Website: apple
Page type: customer-info-address
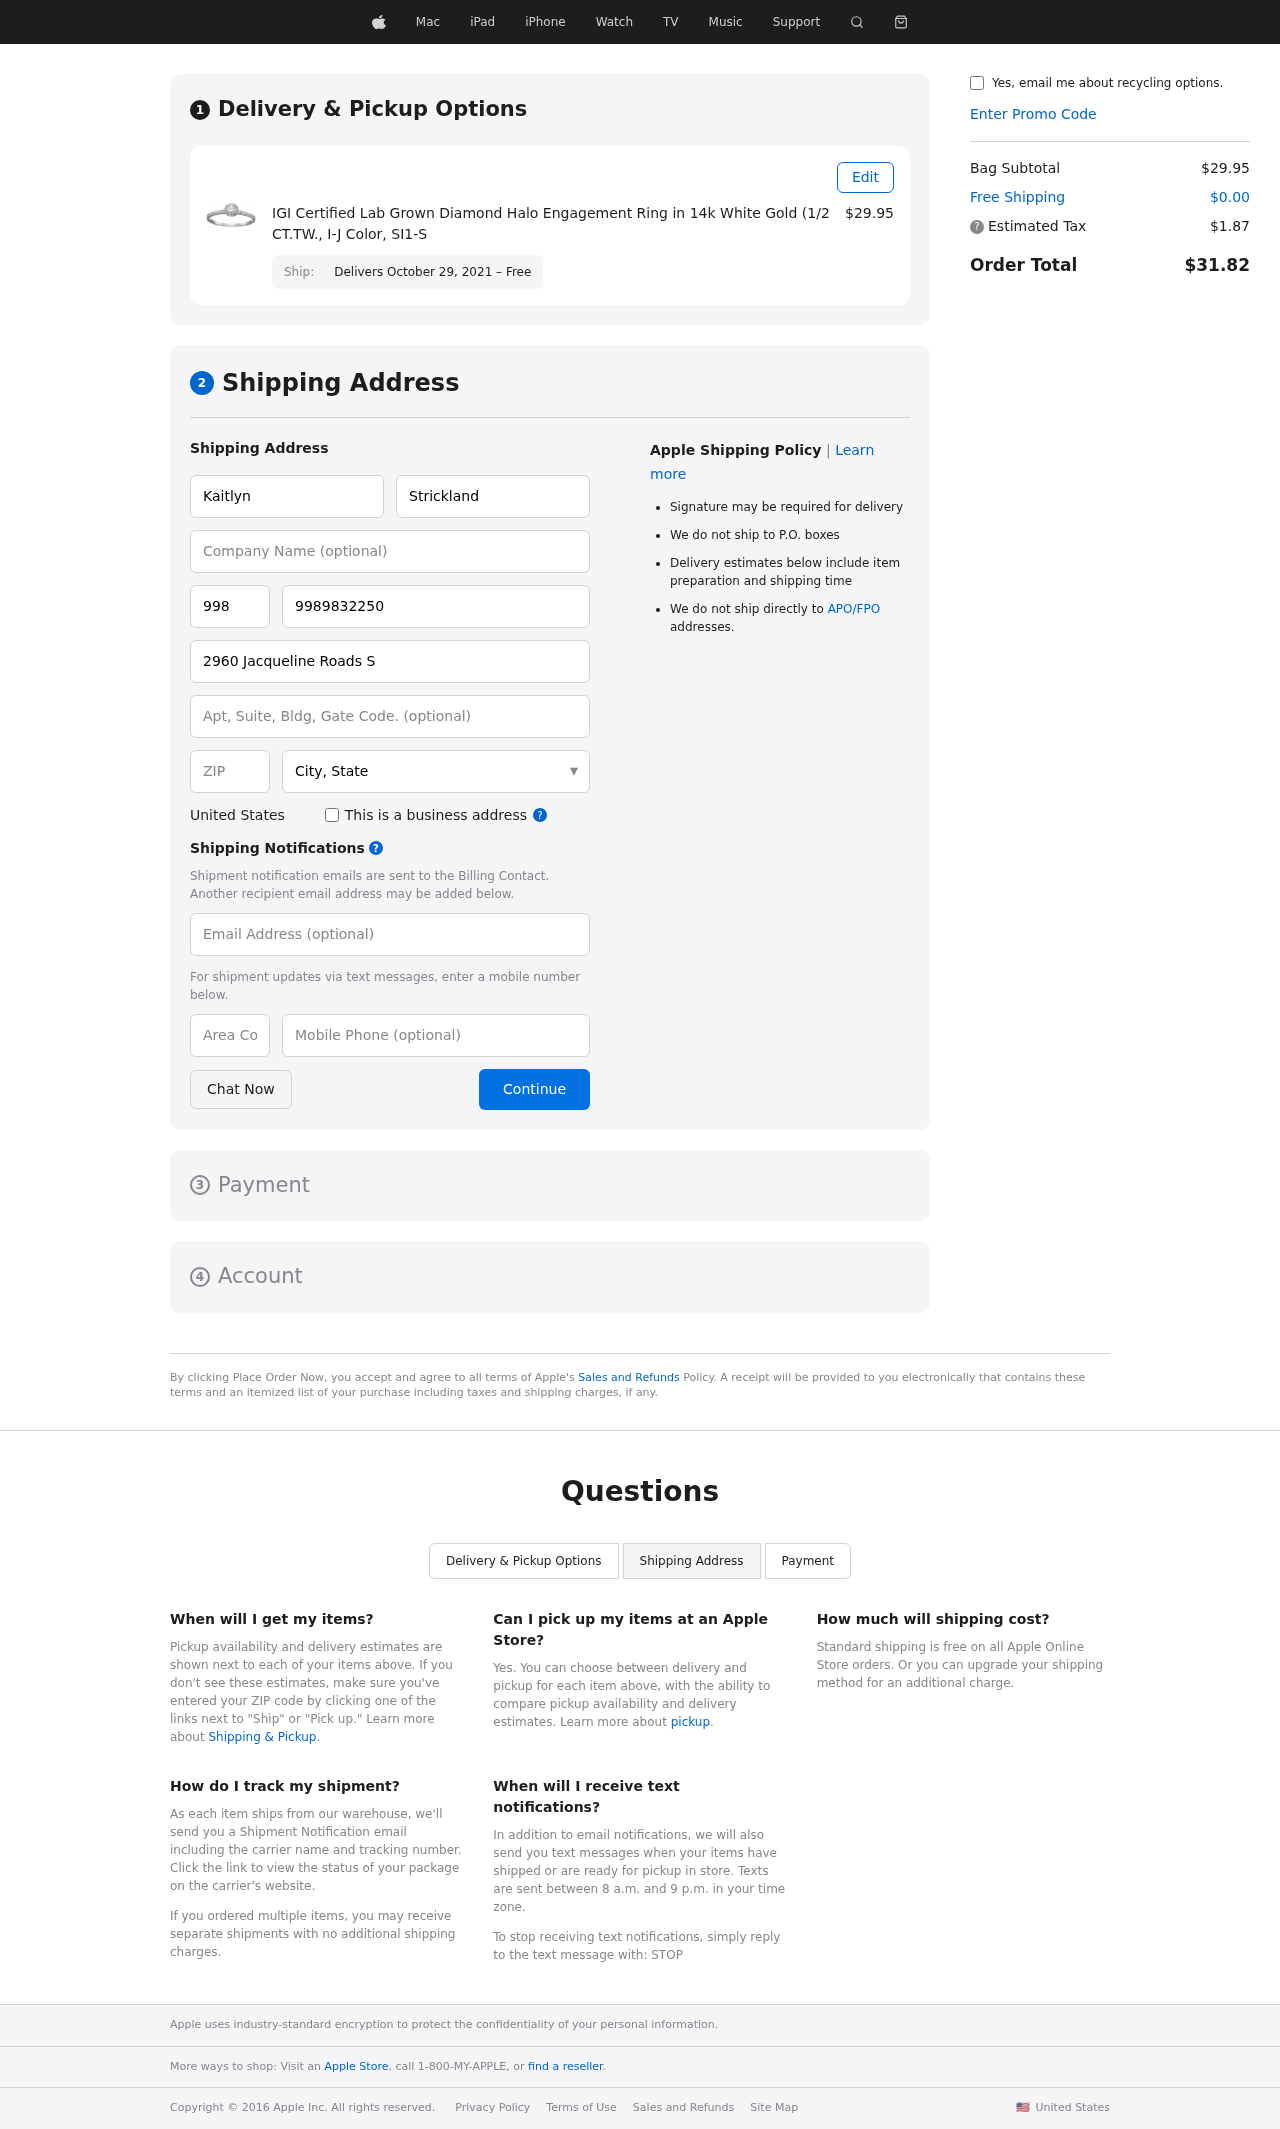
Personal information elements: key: PII_CITY_STATE
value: Jonesborough, TX
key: PII_COUNTRY
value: United States
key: PII_EMAIL
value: kaitlyn.strickland@gmail.com
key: PII_FIRSTNAME
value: Kaitlyn
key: PII_LASTNAME
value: Strickland
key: PII_PHONE
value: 9989832250
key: PII_PHONE_ALT
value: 6284219087
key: PII_PHONE_ALT_AREA
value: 628
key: PII_PHONE_AREA
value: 998
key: PII_POSTCODE
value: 79616
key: PII_STREET
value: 2960 Jacqueline Roads Suite 997
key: PII_STREET2
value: Suite 170
Product elements: key: PRODUCT1_NAME
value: IGI Certified Lab Grown Diamond Halo Engagement Ring in 14k White Gold (1/2 CT.TW., I-J Color, SI1-S
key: PRODUCT1_PRICE
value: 29.95
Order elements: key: ORDER_DELIVERY_DATE
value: Delivers October 29, 2021 – Free
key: ORDER_SUBTOTAL
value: $29.95
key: ORDER_SHIPPING_COST
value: $0.00
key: ORDER_TAX
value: $1.87
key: ORDER_TOTAL
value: $31.82